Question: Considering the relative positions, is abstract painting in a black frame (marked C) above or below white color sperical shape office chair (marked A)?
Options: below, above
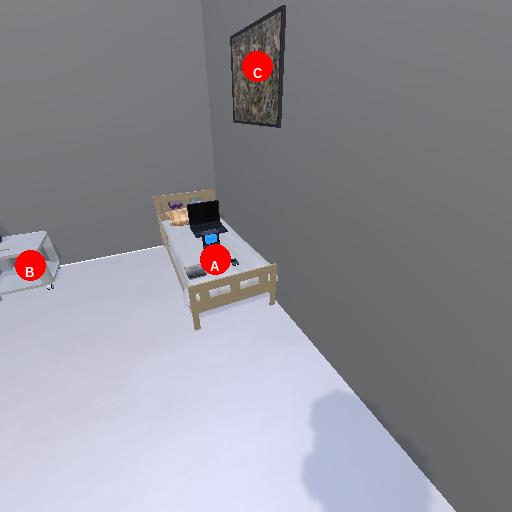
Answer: below